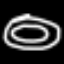
Label: donut